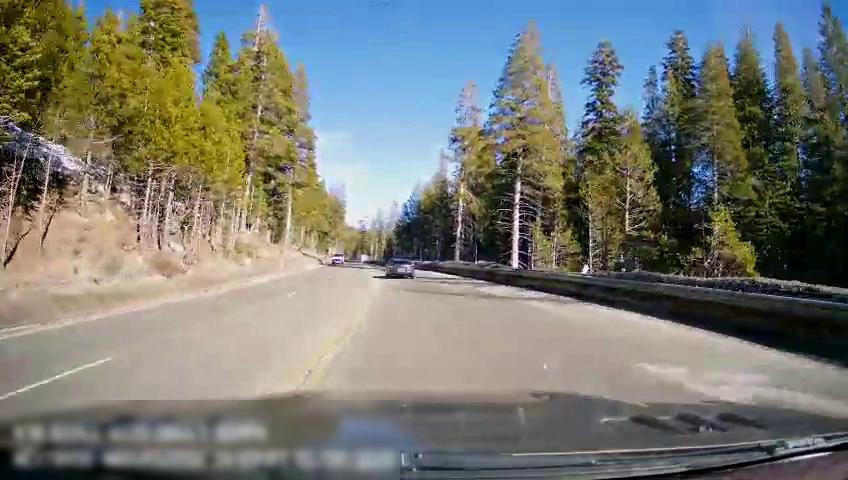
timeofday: Day
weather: Sunny
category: Drivable Space
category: Vehicles | SUV
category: Vehicles | Car
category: Lanes | Opposite Lane
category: Lanes | Opposite Lane
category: Lanes | Opposite Lane